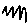
Label: zigzag